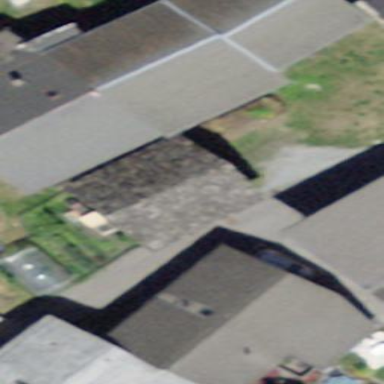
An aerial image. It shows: Simple house.